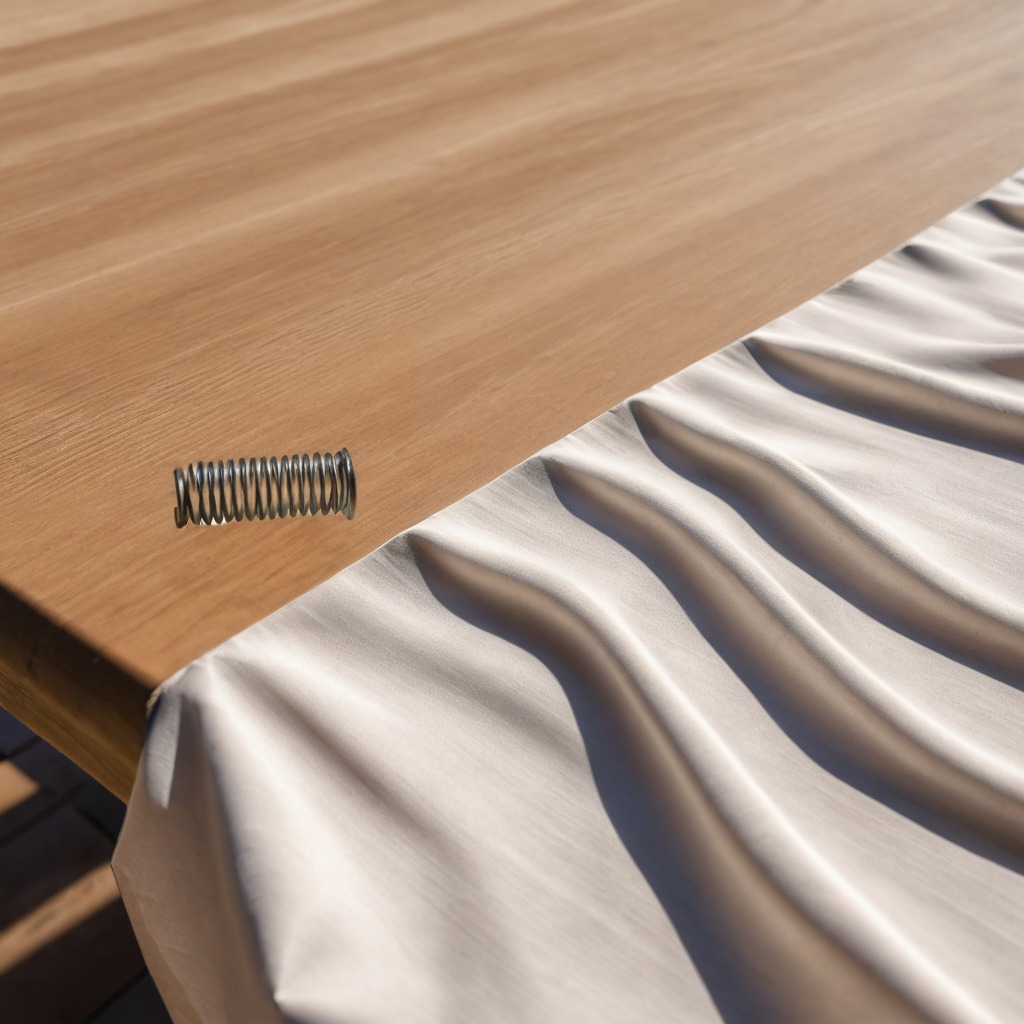
A coiled metal spring lies on the wooden table.